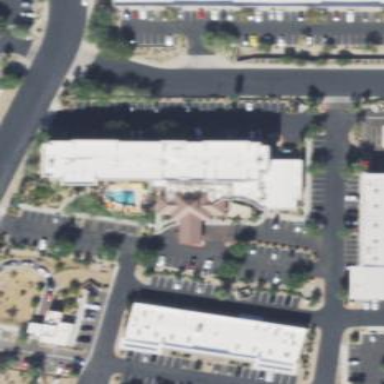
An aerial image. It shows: Hotel building.